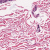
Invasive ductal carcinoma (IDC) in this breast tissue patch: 0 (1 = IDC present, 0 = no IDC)